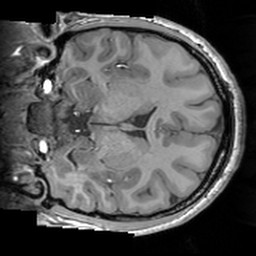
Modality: T1w
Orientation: coronal
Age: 22
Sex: female
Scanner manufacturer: siemens
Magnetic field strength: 3 T
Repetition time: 1.63 s
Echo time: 0.00311 s